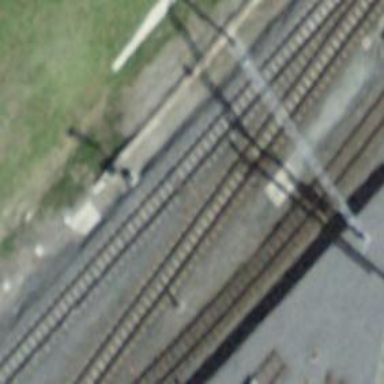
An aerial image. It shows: Railway signal.